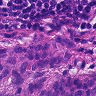
Metastatic tissue present: yes